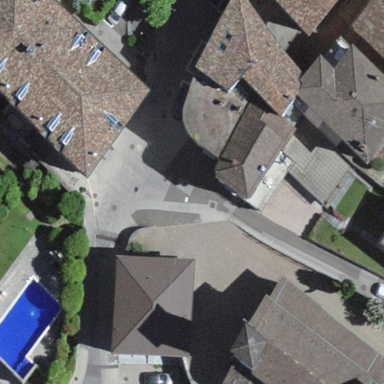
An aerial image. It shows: Residential road leading to square.